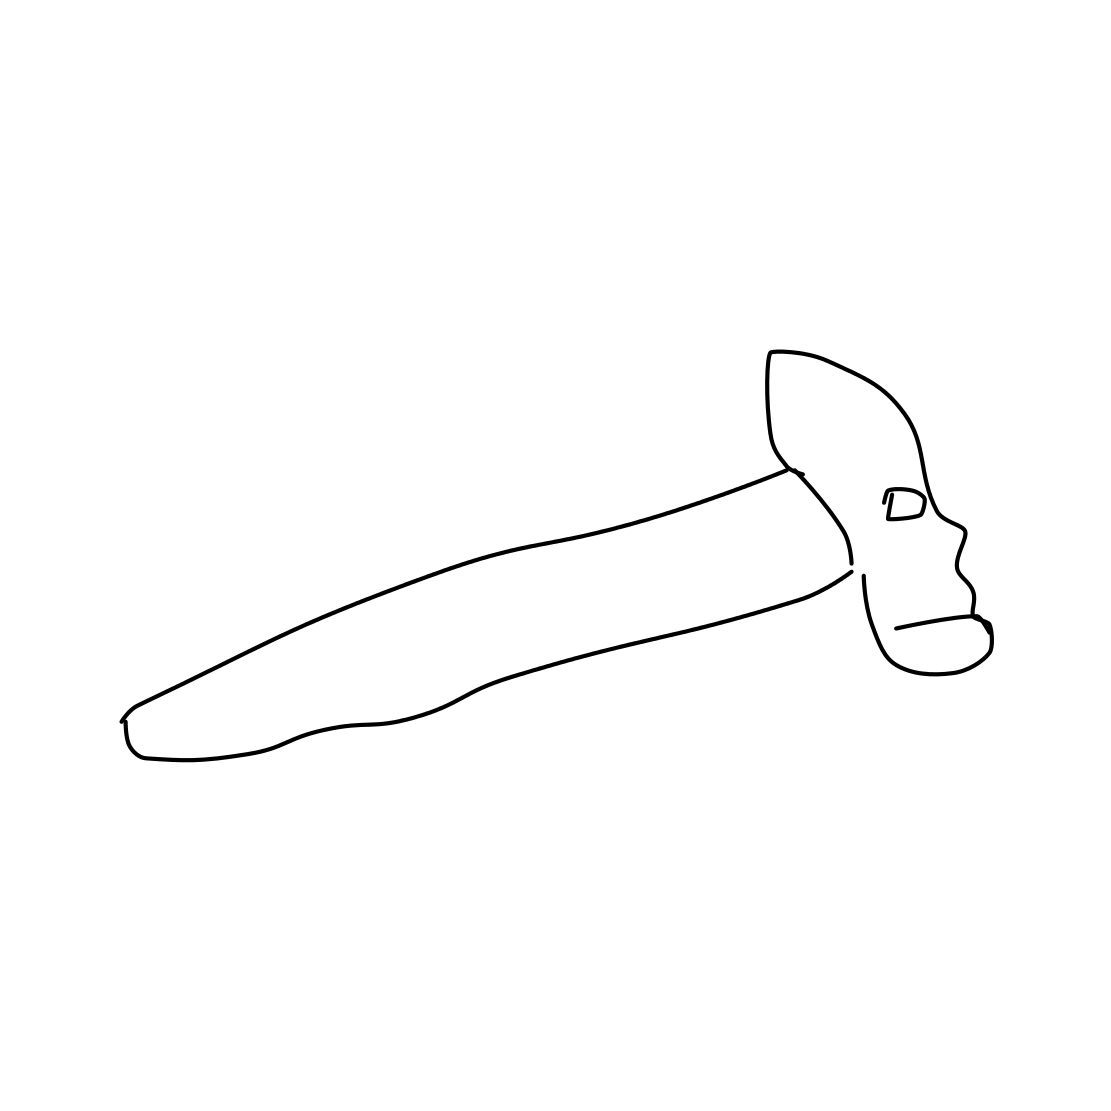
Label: hammer